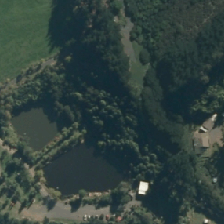
Land cover: broadleaved_indigenous_hardwood